Question: In the indent-rainbow extension, I want to exclude JS and JSX files. But after trying all the given instructions in 'settings.json', it is not working for me. What langauge name should I give in 'settings.json'?
'settings.json'
'''
"indentRainbow.excludedLanguages": ["javascript", "js", "*.jsx", "plaintext"]
'''
Indent-rainbow extension:

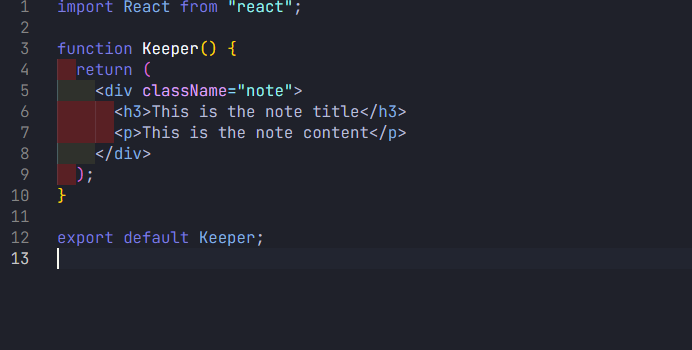
Answer: The language name in vscode for .jsx files is actually javascriptreact. This is why excludedLanguages doesn't work for you. You can look it up in the language chooser (part inside parenthesis). <URL>